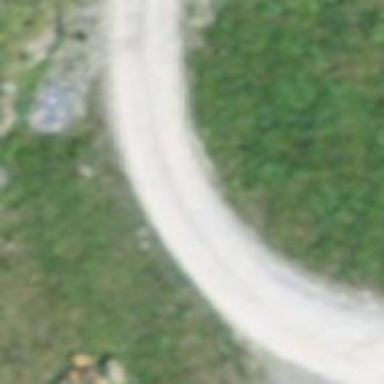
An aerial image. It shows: Unpaved service road.